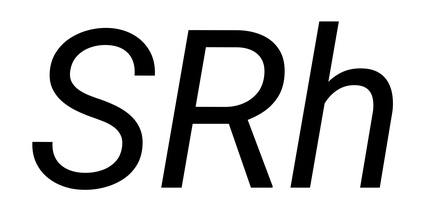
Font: Roboto-Italic_Italic